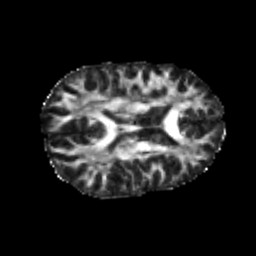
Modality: FA
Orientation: axial
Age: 21
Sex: male
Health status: healthy
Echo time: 0.074 s